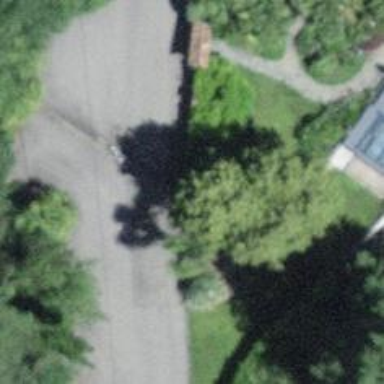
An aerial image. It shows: Gate.